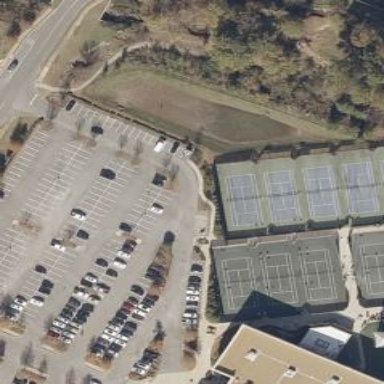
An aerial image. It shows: Tennis court on pitch designated for leisure land.